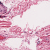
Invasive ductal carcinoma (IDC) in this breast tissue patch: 0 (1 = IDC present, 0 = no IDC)